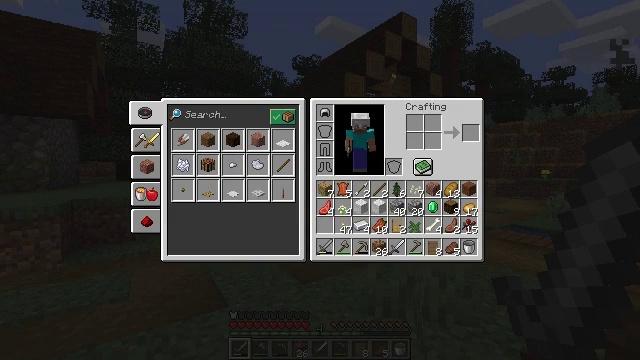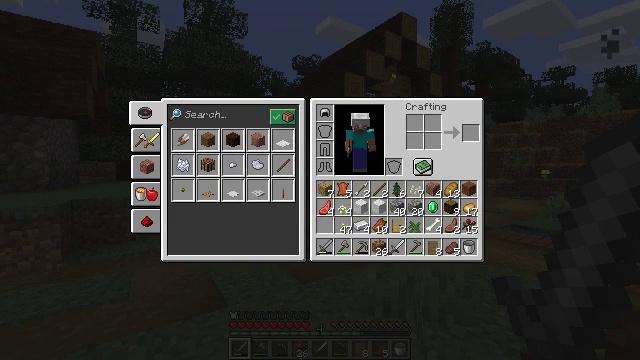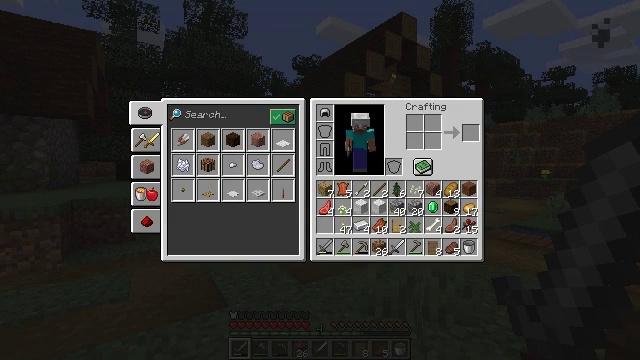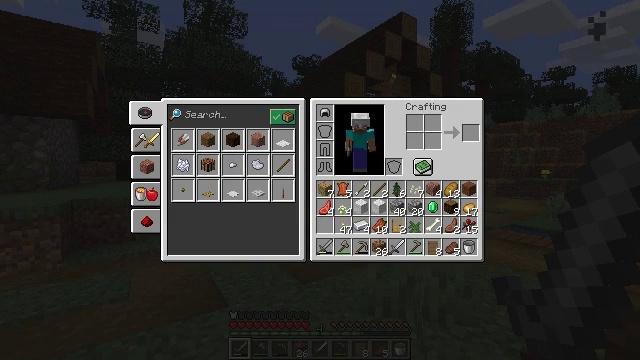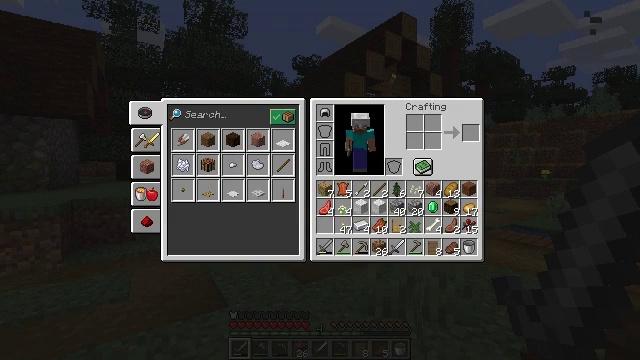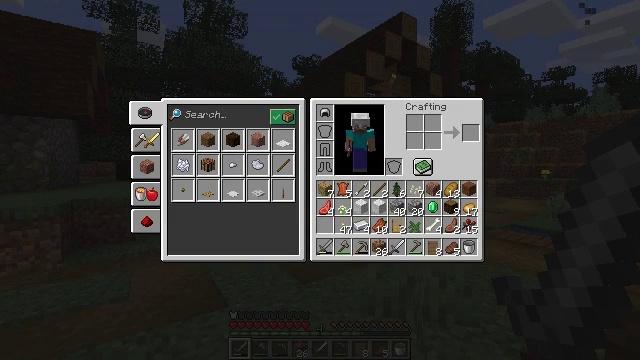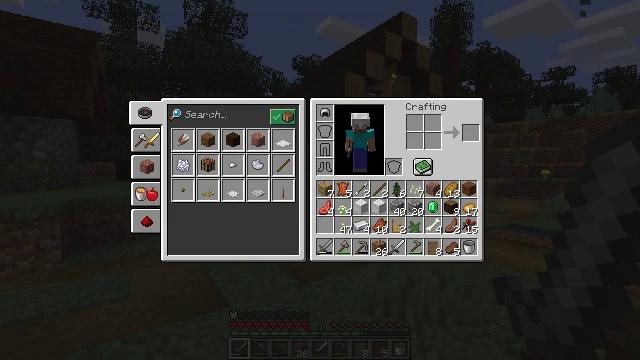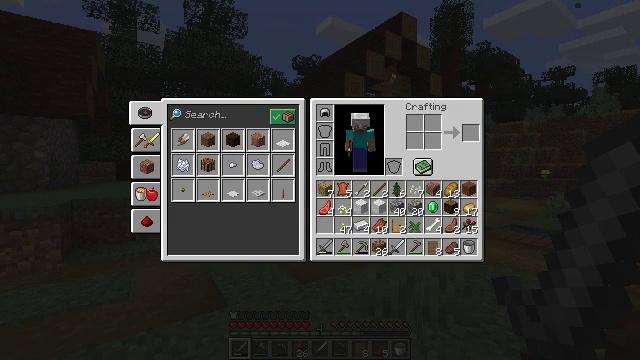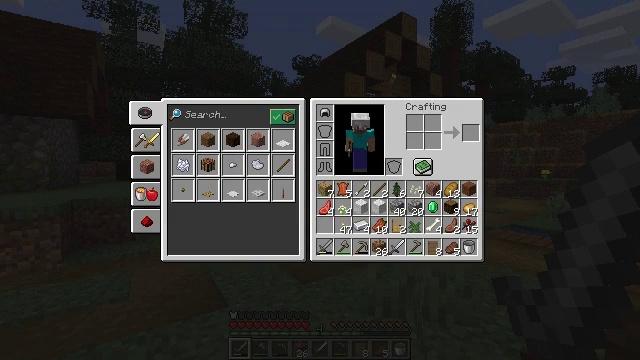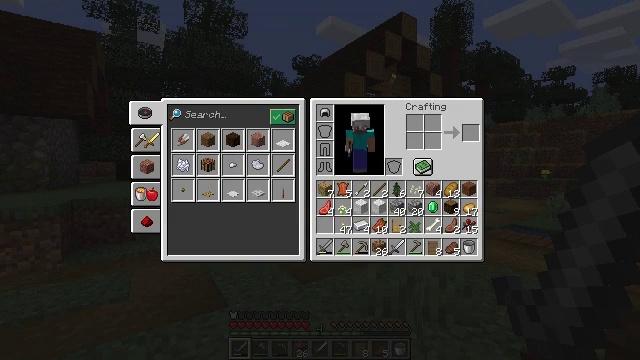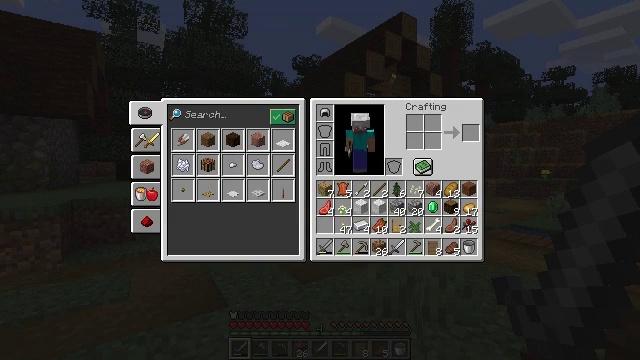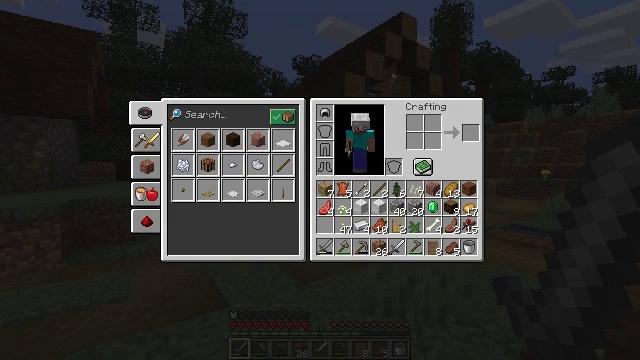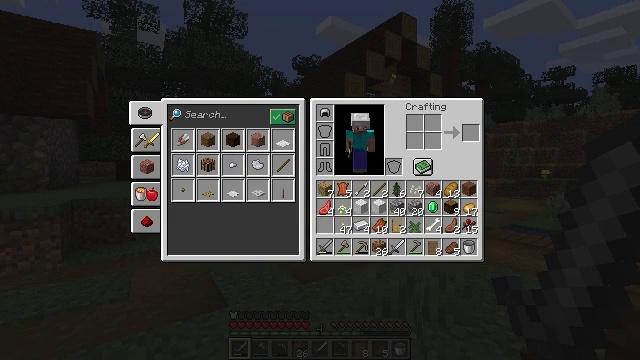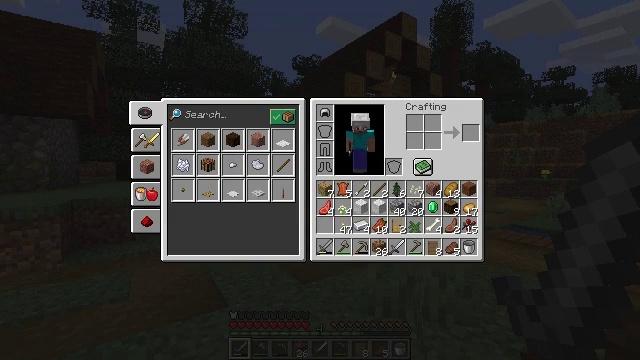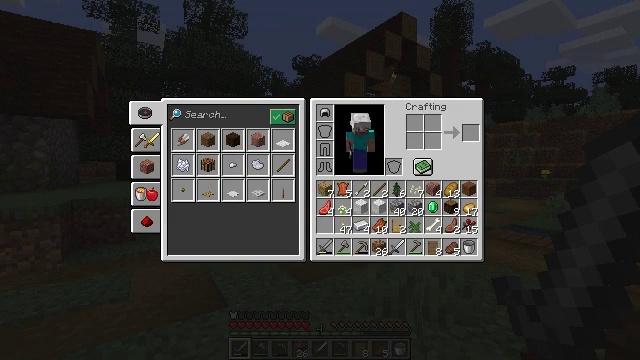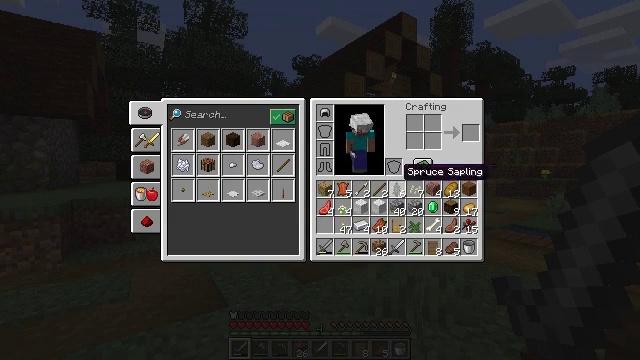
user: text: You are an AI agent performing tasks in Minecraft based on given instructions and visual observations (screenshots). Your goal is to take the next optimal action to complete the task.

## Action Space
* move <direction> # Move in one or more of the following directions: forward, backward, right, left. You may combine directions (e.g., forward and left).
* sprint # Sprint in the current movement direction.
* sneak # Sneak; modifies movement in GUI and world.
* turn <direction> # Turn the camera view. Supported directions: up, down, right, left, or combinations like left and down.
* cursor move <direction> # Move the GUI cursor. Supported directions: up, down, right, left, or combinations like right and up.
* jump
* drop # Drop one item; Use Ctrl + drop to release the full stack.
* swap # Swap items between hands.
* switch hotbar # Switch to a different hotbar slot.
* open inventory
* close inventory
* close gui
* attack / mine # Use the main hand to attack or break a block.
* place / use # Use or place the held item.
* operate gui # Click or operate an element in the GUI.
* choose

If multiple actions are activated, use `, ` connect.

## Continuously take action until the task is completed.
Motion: motion action
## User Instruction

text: Reclaim the spruce door from a structure.
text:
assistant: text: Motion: no_op
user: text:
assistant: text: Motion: no_op
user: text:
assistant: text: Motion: no_op
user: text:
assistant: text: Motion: no_op
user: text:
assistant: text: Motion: no_op
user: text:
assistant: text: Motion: no_op
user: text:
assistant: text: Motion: no_op
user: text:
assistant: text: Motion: no_op
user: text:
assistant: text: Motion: no_op
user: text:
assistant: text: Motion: no_op
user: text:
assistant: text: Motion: no_op
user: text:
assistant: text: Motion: no_op
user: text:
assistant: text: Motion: no_op
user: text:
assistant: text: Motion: cursor move right and down
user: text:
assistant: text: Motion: cursor move right
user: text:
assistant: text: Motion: cursor move right
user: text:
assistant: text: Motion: no_op
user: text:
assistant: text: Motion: no_op
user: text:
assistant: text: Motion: no_op
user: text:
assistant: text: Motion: no_op
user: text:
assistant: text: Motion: no_op
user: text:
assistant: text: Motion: no_op
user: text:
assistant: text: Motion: no_op
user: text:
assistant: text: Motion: cursor move left
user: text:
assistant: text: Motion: cursor move left
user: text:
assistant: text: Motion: cursor move left
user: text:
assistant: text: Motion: no_op
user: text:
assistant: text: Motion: no_op
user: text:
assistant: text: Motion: no_op
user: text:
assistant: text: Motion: no_op